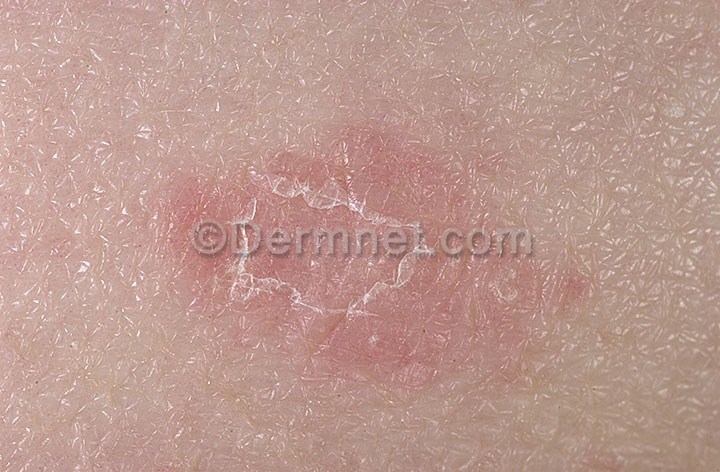
Disease: Psoriasis pictures Lichen Planus and related diseases